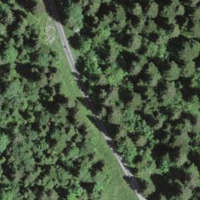
EUNIS habitat code: 43
Species observed at this site:
Cardamine heptaphylla